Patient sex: M
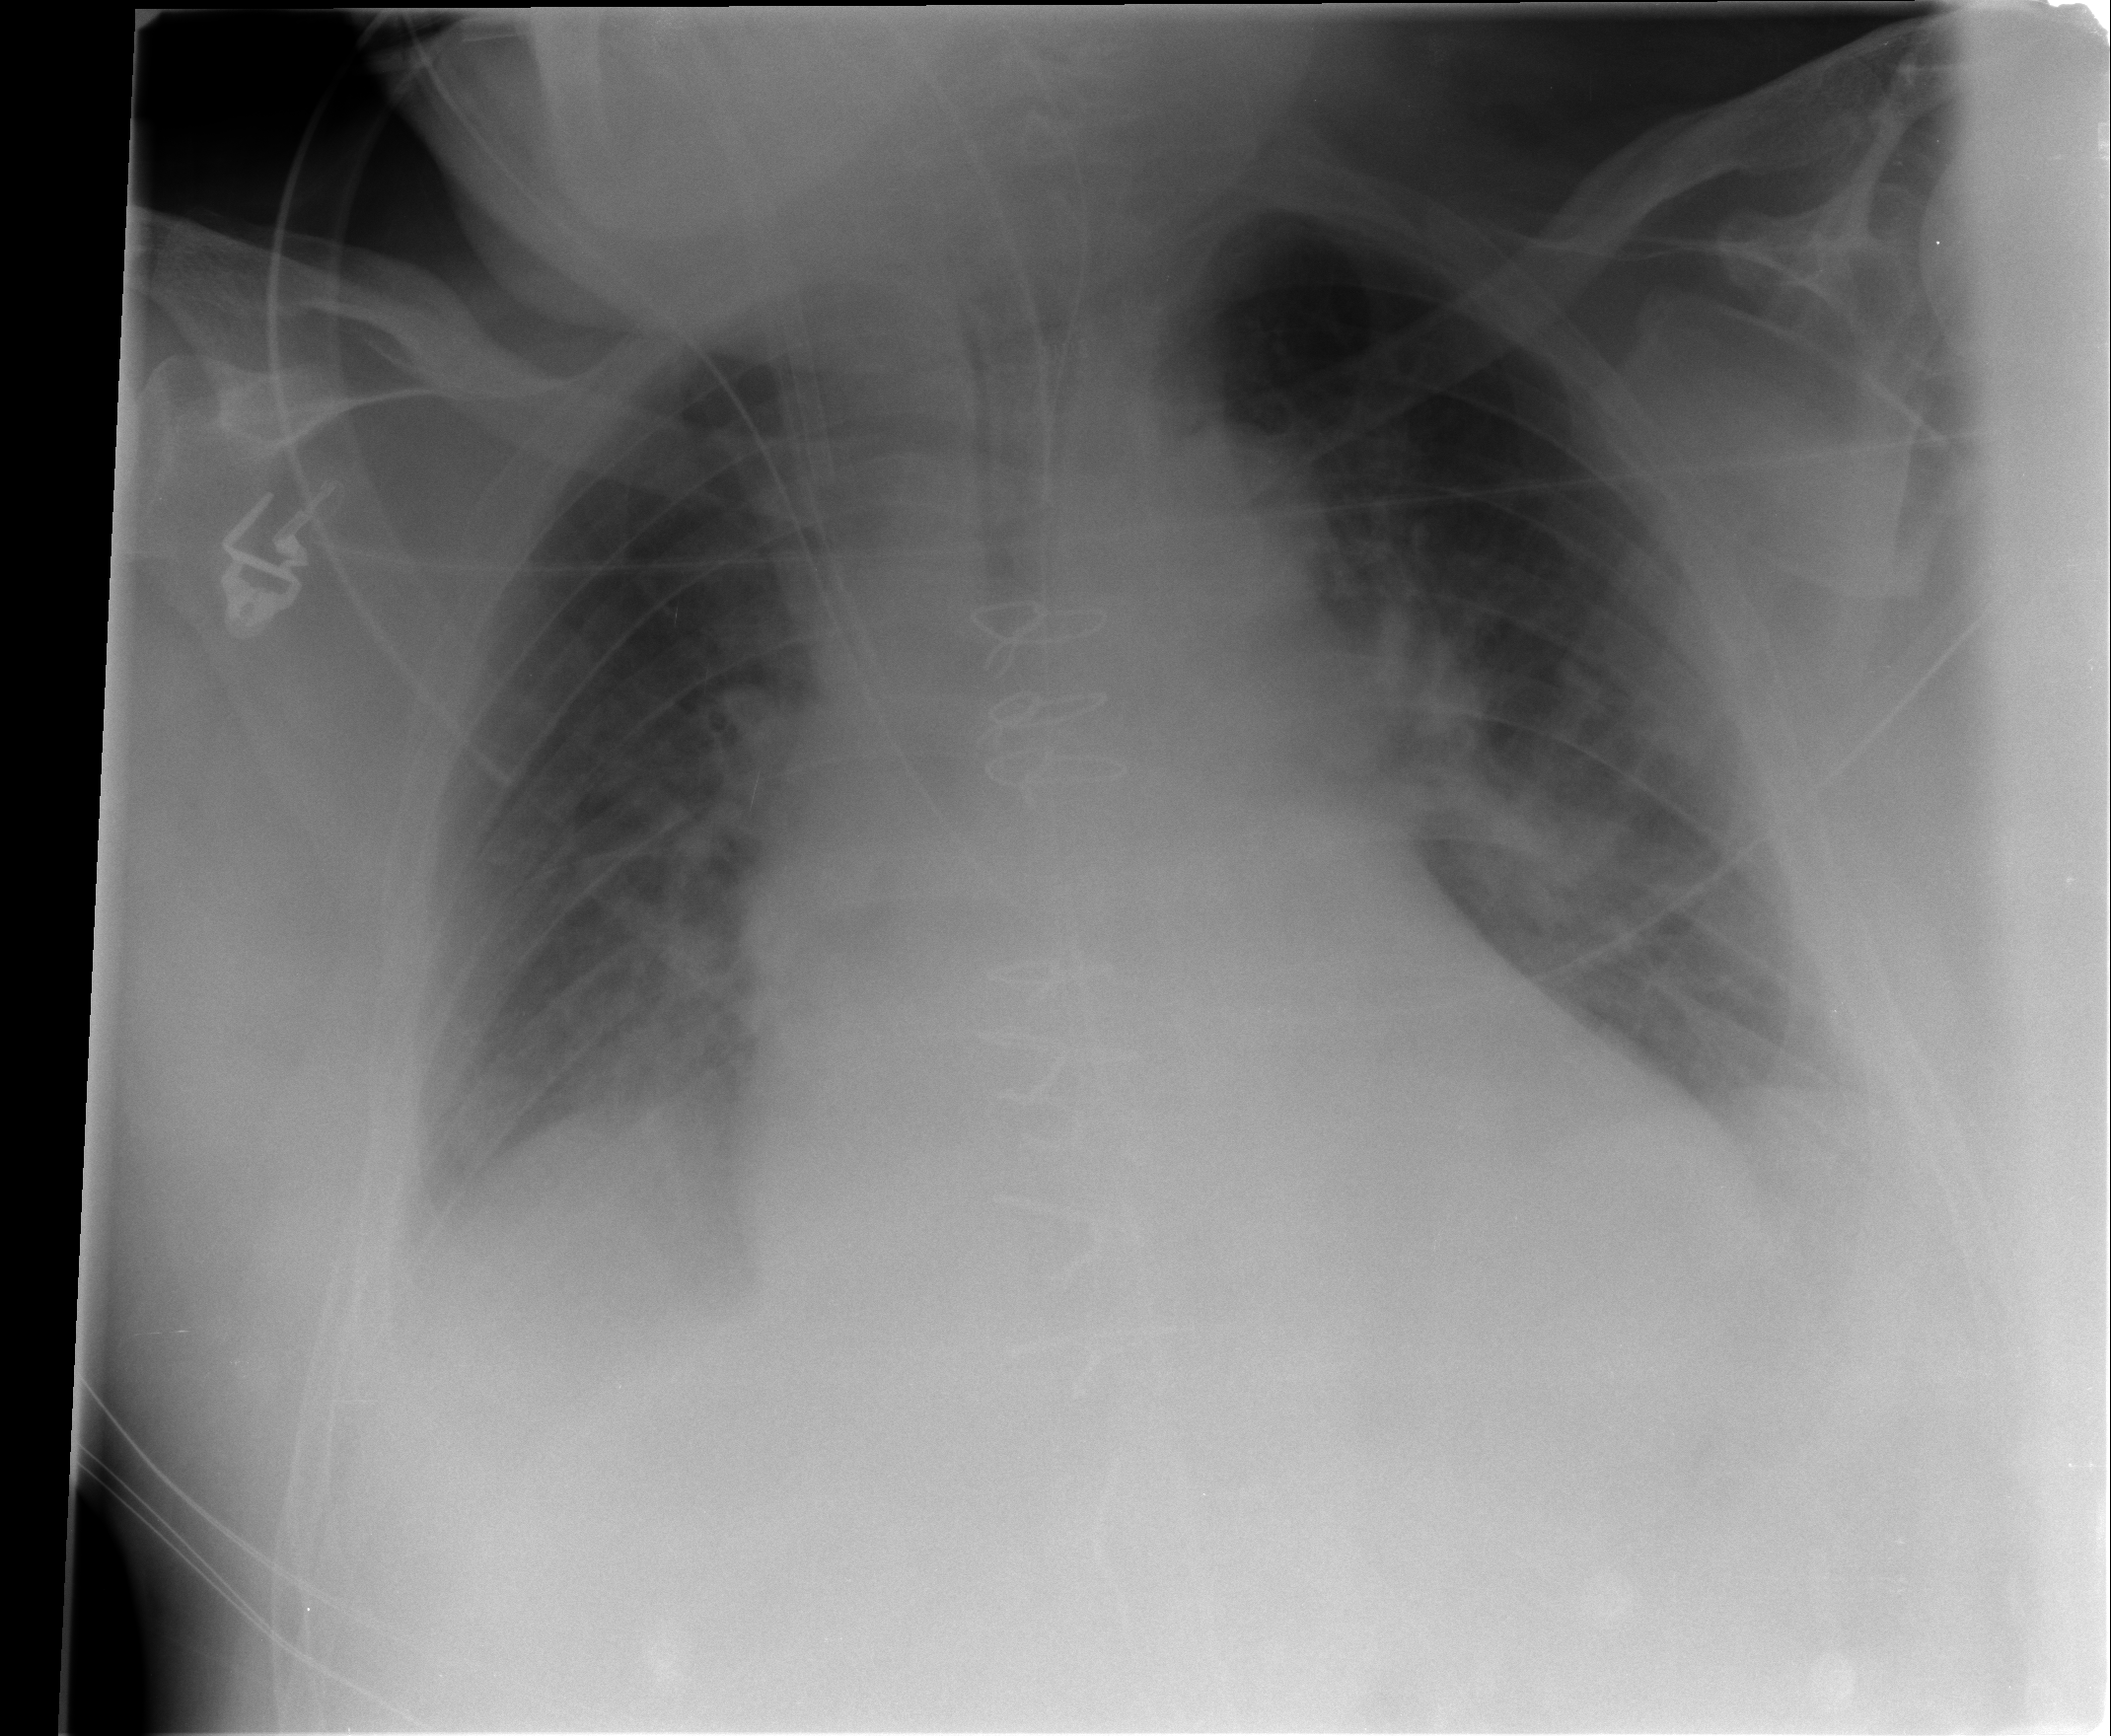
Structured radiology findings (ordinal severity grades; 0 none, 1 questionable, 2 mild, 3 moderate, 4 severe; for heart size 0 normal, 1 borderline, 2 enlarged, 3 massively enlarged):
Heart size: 2
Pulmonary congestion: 2
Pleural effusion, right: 0
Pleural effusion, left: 0
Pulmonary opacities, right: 0
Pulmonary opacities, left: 0
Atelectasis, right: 2
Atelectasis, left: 2